Question: I am trying to inset a drop shadow to the android action bar like the one shown in the figure below... Can someone help me how to achieve such a kind drop shadow?
I tried to use an SVG for the shadow using the android library <URL> but i am unable to achieve it.
Here is the svg code for the drop shadow.
'''
<?xml version="1.0" encoding="utf-8"?>
<!-- Generator: Adobe Illustrator 16.0.0, SVG Export Plug-In . SVG Version: 6.00 Build 0) -->
<!DOCTYPE svg PUBLIC "-//W3C//DTD SVG 1.1//EN" "http://www.w3.org/Graphics/SVG/1.1/DTD/svg11.dtd">
<svg version="1.1" id="Layer_1" xmlns="http://www.w3.org/2000/svg" xmlns:xlink="http://www.w3.org/1999/xlink" x="0px" y="0px"
width="640.036px" height="3.565px" viewBox="0 0 640.036 3.565" enable-background="new 0 0 640.036 3.565" xml:space="preserve">
<g opacity="0.6">
<image overflow="visible" width="2967" height="315" xlink:href="data:image/png;base64,iVBORw0KGgoAAAANSUhEUgAAC58AAAE9CAYAAAA2mTf1AAAACXBIWXMAAC4jAAAuIwF4pT92AAAA
GXRFWHRTb2Z0d2FyZQBBZG9iZSBJbWFnZVJlYWR5ccllPAAAFmlJREFUeNrs3d9vHMUBB/CZ3bMd
nGASJNKGtFWp1JdK/QOqSn3pCwie4E9DSPwT8ASCl75UqvoHIPUJUUQbUoJEEhO78Y/b6cydA9i+
qDHcnXdnPx/pfD9ebnZ2dnbG/s44BAAAAAAAAAAAAAAAAAAAAAAAAAAAAAAAAAAAAAAAAAAAAAAA
AAAAAAAAAAAAAAAAAAAAAAAAAAAAAAAAAAAAAAAAAAAAAAAAAAAAAAAAAAAAAAAAAAAAAAAAAAAA
AAAAAAAAAAAAAAAAAAAAAAAAAAAAAAAAAAAAAAAAAAAAAAAAAAAAAAAAAAAAAAAAAAAAAAAAAAAA
AAAAAAAAAAAAAAAAAAAAAAAAAAAAAAAAAAAAAAAAAAAAAAAAAAAAAAAAAAAAAAAAAAAAAAAAAAAA
AAAAAAAAAAAAAAAAAAAAAAAAAAAAAAAAAAAAAAAAAAAAAAAAAAAAAAAAAAAAAAAAAAAAAAAAAAAA
AAAAAAAAAAAAAAAAAAAAAAAAAAAAAAAAAAAAAAAAAAAAAAAAAAAAAAAAAAAAAAAAAAAAAAAAAAAA
AAAAAAAAAAAAAAAAAAAAAAAAAAAAAAAAAAAAAAAAAAAAAAAAAAAAAAAAAAAAAAAAAAAAAAAAAAAA
AAAAAAAAAAAAAAAAAAAAAAAAAAAAAAAAAAAAAAAAAAAAAAAAAAAAAAAAAAAAAAAAAAAAAAAAAAAA
AAAAAAAAAAAAAAAAAAAAAAAAAAAAAAAAAAAAAAAAAAAAAAAAAAAAAAAAAAAAAAAAAAAAAAAAAAAA
AAAAAAAAAAAAAAAAAAAAAAAAAAAAAAAAAAAAAAAAAAAAAAAAAAAAAAAAAAAAAAAAAAAAAAAAAAAA
AAAAAAAAAAAAAAAAAAAAAAAAAAAAAAAAAAAAAAAAAAAAAAAAAAAAAAAAAAAAAAAAAAAAAAAAAAAA
AAAAAAAAAAAAAAAAAAAAAAAAAAAAAAAAAAAAAAAAAAAAAAAAAAAAAAAAAAAAAAAAAAAAAAAAAAAA
AAAAAAAAAAAAAAAAAAAAAAAAAAAAAAAAAAAAAAAAAAAAAAAAAAAAAAAAAAAAAAAAAAAAAAAAAAAA
AAAAAAAAAAAAAAAAAAAAAAAAAAAAAAAAAAAAAAAAAAAAAAAAAAAAAAAAAAAAAAAAAAAAAAAAAAAA
AAAAAAAAAAAAAAAAAAAAAAAAAAAAAAAAAAAAAAAAAAAAAAAAAAAAAAAAAAAAAAAAAAAAAAAAAAAA
AAAAAAAAAAAAAAAAAAAAAAAAAAAAAAAAAAAAAAAAAAAAAAAAAAAAAAAAAAAAAAAAAAAAAAAAAAAA
AAAAAAAAAAAAAAAAAAAAAAAAAAAAAAAAAAAAAAAAAAAAAAAAAAAAAAAAAAAAAAAAAAAAAAAAAAAA
AAAAAAAAAAAAAAAAAAAAAAAAAAAAAAAAAAAAAAAAAAAAAAAAAAAAAAAAAAAAAAAAAAAAAAAAAAAA
AAAAAAAAAAAAAAAAAAAAAAAAAAAAAAAAAAAAAAAAAAAAAAAAAAAAAAAAAAAAAAAAAAAAAAAAAAAA
AAAAAAAAAAAAAAAAAAAAAAAAAAAAAAAAAAAAAAAAAAAAAAAAAAAAAAAAAAAAAAAAAAAAAAAAAAAA
AAAAAAAAAAAAAAAAAAAAAAAAAAAAAAAAAAAAAAAAAAAAAAAAAAAAAAAAAAAAAAAAAAAAAAAAAAAA
AAAAAAAAAAAAAAAAAAAAAAAAAAAAAAAAAAAAAAAAAAAAAAAAAAAAAAAAAAAAAAAAAAAAAAAAAAAA
AAAAAAAAAAAAAAAAAAAAAAAAAAAAAAAAAAAAAAAAAAAAAAAAAAAAAAAAAAAAAAAAAAAAAAAAAAAA
AAAAAAAAAAAAAAAAAAAAAAAAAAAAAAAAAAAAAAAAAAAAAAAAAAAAAAAAAAAAAAAAAAAAAAAAAAAA
AAAAAAAAAAAAAAAAAAAAAAAAAAAAAAAAAAAAAAAAAAAAAAAAAAAAAAAAAAAAAAAAAAAAAAAAAAAA
AAAAAAAAAAAAAAAAAAAAAAAAAAAAAAAAAAAAAAAAAAAAAAAAAAAAAAAAAAAAAAAAAAAAAAAAAAAA
AAAAAAAAAAAAAAAAAAAAAAAAAAAAAAAAAAAAAAAAAAAAAAAAAAAAAAAAAAAAAAAAAAAAAAAAAAAA
AAAAAAAAAAAAAAAAAAAAAAAAAAAAAAAAAAAAAAAAAAAAAAAAAAAAAAAAAAAAAAAAAAAAAAAAAAAA
AAAAAAAAAAAAAAAAAAAAAAAAAAAAAAAAAAAAAAAAAAAAAAAAAAAAAAAAAAAAAAAAAAAAAAAAAAAA
AAAAAAAAAAAAAAAAAAAAAAAAAAAAAAAAAAAAAAAAAAAAAAAAAAAAAAAAAAAAAAAAAAAAAAAAAAAA
AAAAAAAAgKpEVcAqpZTCW2+8Ft//8OPZ+51bt1UKAAAAAAAAAAAAwJLs3r0ze37z9VfDex98lGIU
D2Z1JqqAVXr3nbebTz79rGknkyak1BzuPYqhR71a7FL+mUITm3DcTUvR9LgAAAAAAAAAAADAj5Ky
SdOGLnWh7BGdmrjyL2zbNoUYu08+/ax79523yxd3zgSrImjLSv3i5zcnX+3ubYXp8Xbu4LZyk2tD
06OA9zTlIpXwedsep2kbYyzdfBzedRxdzQAAAAAAAAAAANQhnf4xoGKX7Hk3ie20S9NpSDGEdsXh
vi6Vry277x6EdrL/s52rB//+z71jjYhVEVdlZV751S/j53e+3NzY2Hwhd6cv5T50J6awmVtdb9pd
7uRLWZoU41Z+czUXbSuXrs3l7P21cbIsqYTly38waPpUr/ofAAAAAAAAAACA3kkDKmkpa5d/lBB1
1wyhyHFW6mn+cRBi3IspP+eyxxjTqusqf/dh/pbd/L1fHx0dPvz17ZcP//nFv5ImzypMVAGr8tvf
vBK/+Ope7jfDRtel51KMz+debiv3sL25D+QylW59M4awkzvdm7kLfj5/uJlmy416bFbu1IZ5WP5q
fr2VZvWahhLoLlu1l3bQlkca2Ljm9HEAAAAAAAAAAAAVG3CA97sdTafzR+qGcTyx5Li7FONBTGEv
F/kgv56W3Wb73VJKyDwdxhi/ze/u5ePYLaHwkyD9Kr+4SyEe5Po5apq40UwmseQ3hc9ZXc8CK2xf
W5sbk9RMruZO7fo8JB02Uo926O5KAroEt2O8kbv327kTvpE/utL3EHeuwnJ33cxl3sllfSl/8kK+
S5QQ/RCu6Vj+kUgpfx4KbOfXub6fBNAH1XmW8PyTR1tZf+reAAAAAAAAAADAj5EqOo4S2C5h7bL7
djfEg3gSPM/lfxxj2I8pHKb5caWeV34J8B3mp4f5KL7OB7I7L3vPw+dhFj5/nJ/v5zLfiSnd72I8
aFZc33G+8/lRKEH9GB/E7njv4PDouKLrkX72LbAaf/7TH9u/f/KPyeH+3kbs0iQ0TZMfvWl3sevK
YqiNtm2vTlO6nrq0XVb+5C6319dGNwtwp61czBfzi5dzeV/MH28NZOfzONuxPYSyE/7N/Honv95M
A+qPTkL+7bzOw3aYB+ibgfepZVlIE+Y76g/9WNzvAAAAAAAAAIAhSPUdT+rCbIfq0A34+Eq5S/kf
58d+fhyEeYB7cMcT52UuIe7d/O5efv1t2UW8/+emhLhzvcfwTUrhyxjSN2Vn76bv5S7btXfpKDZx
v43xwXQ63YsxHqWmWe335i/Njy418Xhz++rRH37/u+O//PVvU10sK+xbYIV34ZTiW2+8Ft//8ONZ
e9u5dbtXbW737p1w7dq1Zuu5K5PdBw83u6aZNCk0sen3pTHNd6Sm6yb557UU0vVc0dv5o41BBLjT
LOS8NQ/Mp5dzkW/k5ytpUP1Rru3ZzvNpJ7++mT8oO9Bvzjd1H+SdIA97QlvOS75mt5sQt1LM7+uY
3sSTx2yX+ny9tHGo58n9HQAAAAAAAID6pfoPsGxQHL/bUfvkmId/3HEWF552IR3EGPfzEZXgcAmh
D/DYyu7a8TC/2M2v74UYd/Mnh6H3u24vPC3lWB7np/v5+csS5j45N6nv5c6Oct3v5+vlQUrdo65p
jtvU73OQSgY8hq7puuOd6y8cHvz38fGjR4+6nVu3V/7du3fvzPqSN19/Nbz3wUcpX4d2PWeV1yiM
fMTa84D8U24UgwzNF4MOzn8/C6ggQH/qVlBXmP70Xa7mYP2ie/oYg/bGNgAAAAAAAEBt0vgOuNJA
9llVBbTPnUWB7Z4eixD3egmBMwYCWjDY4drwQvMnN9fBBuefqCJAf3oGV1mY/tRtrt5g/fk7+piC
9ovGM4L3xnoAAAAAAAAMl2BeGFEA+6yqA9nnznI1Ae0Fp1Fgu48tTogbWE0/CbDuYfQwg/M/GNgM
PkD/Q9WF6U/PzCsO1p+7pY8naH9+NDPm4P3TxnfC+MbFAAAAAADA5ROS+78VNNKw9SKjCmCfawnV
BrIXnOZqAtqLjk1gu5+EuIEV9PkAXHzaM+wA/ZkBZlVh+h+qOlh/rlGOKWh/bjgz3uD94tGdMP7F
xsKC+uYZAAAAAAB8z18UllKJAtXPZNRh64UtZzQB7AVNodpA9qJjrSWgfa4FC2wDjGkYB8DY1RSm
PzMRqDZYf9aogvbnGvCYg/cLh3fC+M8+EhbUX/7cQpjfXA8AAAAAfiq/pb2USheWXhqB6ou0vNGG
rZ/SdEYTwF507LUGss+1+soC2mcJbAOMZtwCAPWqNVi/YAI3mqD9WaMO3i9s9ML4FxgKC+ovd2Yh
zN+P+Z0FAObtAAAAMEZ+C1XFSRR+vjTC0stuzQLVz970Rhu2flp9jCWAfe6qqTyQfZaANgAVjFsA
gCom5CMJ2i+YmI82eL+IMP5FLhpB/SVPLYT5L392ZwFAXXN1Cwm4jHYHAADLZEbKGhqZsHJNs1Lh
50u9moSll9ucBaovUFdjDVsvvBJHFsA+SyAbAAY1jgMAGLaxBu8XEcZ/doL6y74Qhfl7ML2zAKCe
mbqFBKyvtVnoAADA0n9FIAzM+mY0wspV9R7Cz5d7OQlLL7k+Baqf8cofedh6EQFsAGAgY14AAGoi
jP9sBPWXS5i/Dxe/BQAVTdUtJGBNTc1CBwAAlj7GFAZmjYSVK+s+hJ8vuf6FpZfYOwlUX4iwNQDA
IOcQAAAwToL6yyPMf/ksAKipc7KQgHWx0AEAgKVPaISBWd+MRli5uvMp/HyJvbew9NIJVAMAUPkc
DgAA4KcT5r9cFgDUw0IC1tdxW+gAAMByCQOz7vYmrFzRFFX4+dIJSwMAABeYkwMAAFADCwDqYCEB
62KhAwAAyyYMzDoJK9dH+BkAAGAY/DERAAAAesZCAtbBQgcAAJY+lxEGZv3zGmFlAAAAWDN/TQQA
AAAYKQsdAABYNmFgAAAAAAAAAAAAAAAAAAAAAAAAAAAAAAAAAAAAAAAAAAAAAAAAAAAAAAAAAAAA
AAAAAAAAAAAAAAAAAAAAAAAAAAAAAAAAAAAAAAAAAAAAAAAAAAAAAAAAAAAAAAAAAAAAAAAAAAAA
AAAAAAAAAAAAAAAAAAAAAAAAAAAAAAAAAAAAAAAAAAAAAAAAAAAAAAAAAAAAAAAAAAAAAAAAAAAA
AAAAAAAAAAAAAAAAAAAAAAAAAAAAAAAAAAAAAAAAAAAAAAAAAAAAAAAAAAAAAAAAAAAAAAAAAAAA
AAAAAAAAAAAAAAAAAAAAAAAAAAAAAAAAAAAAAAAAAAAAAAAAAAAAAAAAAAAAAAAAAAAAAAAAAAAA
AAAAAAAAAAAAAAAAAAAAAAAAAAAAAAAAAAAAAAAAAAAAAAAAAAAAAAAAAAAAAAAAAAAAAAAAAAAA
AAAAAAAAAAAAAAAAAAAAAAAAAAAAAAAAAAAAAAAAAAAAAAAAAAAAAAAAAAAAAAAAAAAAAAAAAAAA
AAAAAAAAAAAAAAAAAAAAAAAAAAAAAAAAAAAAAAAAAAAAAAAAAAAAAAAAAAAAAAAAAAAAAAAAAAAA
AAAAAAAAAAAAAAAAAAAAAAAAAAAAAAAAAAAAAAAAAAAAAAAAAAAAAAAAAAAAAAAAAAAAAAAAAAAA
AAAAAAAAAAAAAAAAAAAAAAAAAAAAAAAAAAAAAAAAAAAAAAAAAAAAAAAAAAAAAAAAAAAAAAAAAAAA
AAAAAAAAAAAAAAAAAAAAAAAAAAAAAAAAAAAAAAAAAAAAAAAAAAAAAAAAAAAAAAAAAAAAAAAAAAAA
AAAAAAAAAAAAAAAAAAAAAAAAAAAAAAAAAAAAAAAAAAAAAAAAAAAAAAAAAAAAAAAAAAAAAAAAAAAA
AAAAAAAAAAAAAAAAAAAAAAAAAAAAAAAAAAAAAAAAAAAAAAAAAAAAAAAAAAAAAAAAAAAAAAAAAAAA
AAAAAAAAAAAAAAAAAAAAAAAAAAAAAAAAAAAAAAAAAAAAAAAAAAAAAAAAAAAAAAAAAAAAAAAAAAAA
AAAAAAAAAAAAAAAAAAAAAAAAAAAAAAAAAAAAAAAAAAAAAAAAAAAAAAAAAAAAAAAAAAAAAAAAAAAA
AAAAAAAAAAAAAAAAAAAAAAAAAAAAAAAAAAAAAAAAAAAAAAAAAAAAAAAAAAAAAAAAAAAAAAAAAAAA
AAAAAAAAAAAAAAAAAAAAAAAAAAAAAAAAAAAAAAAAAAAAAAAAAAAAAAAAAAAAAAAAAAAAAAAAAAAA
AAAAAAAAAAAAAAAAAAAAAAAAAAAAAAAAAAAAAAAAAAAAAAAAAAAAAAAAAAAAAAAAAAAAAAAAAAAA
AAAAAAAAAAAAAAAAAAAAAAAAAAAAAAAAAAAAAAAAAAAAAAAAAAAAAAAAAAAAAAAAAAAAAAAAAAAA
AAAAAAAAAAAAAAAAAAAAAAAAAAAAAAAAAAAAAAAAAAAAAAAAAAAAAAAAAAAAAAAAAAAAAAAAAAAA
AAAAAAAAAAAAAAAAAAAAAAAAAAAAAAAAAAAAAAAAAAAAAAAAAAAAAAAAAAAAAAAAAAAAAAAAAAAA
AAAAAAAAAAAAAAAAAAAAAAAAAAAAAAAAAAAAAAAAAAAAAAAAAAAAAAAAAAAAAAAAAAAAAAAAAAAA
AAAAAAAAAAAAAAAAAAAAAAAAAAAAAAAAAAAAAAAAAAAAAAAAAAAAAAAAAAAAAAAAAAAAAAAAAAAA
AAAAAAAAAAAAAAAAAAAAAAAAAAAAAAAAAAAAAAAAAAAAAAAAAAAAAAAAAAAAAAAAAAAAAAAAAAAA
AAAAAAAAAAAAAAAAAAAAAAAAAAAAAAAAAAAAAAAAAAAAAAAAAAAAAAAAAAAAAAAAAAAAAAAAAAAA
AAAAAAAAAAAAAAAAAAAAAAAAAAAAAAAAAAAAAAAAAAAAAAAAAAAAAAAAAAAAAAAAAAAAAAAAAAAA
AAAAAAAAAAAAAAAAAAAAAAAAAAAAAAAAAAAAAAAAAAAAAAAAAAAAAAAAAAAAAAAAAAAAAAAAAAAA
AAAAAAAAAAAAAAAAAAAAAAAAAAAAAAAAAAAAAAAAAAAAAAAAAAAAAAAAAAAAAAAAAAAAAAAAAAAA
AAAAAAAAAAAAAAAAAAAAAAAAAAAAAAAAAAAAAAAAAAAAAAAAAAAAAAAAAAAAAAAAAAAAAAAAAAAA
AAAAAAAAAAAAAAAAAAAAAAAAAAAAAAAAAAAAAAAAAAAAAAAAAAAAAAAAAAAAAAAAAAAAAAAAAAAA
AAAAAAAAAAAAAAAAoCb/E2AAuplUaT6sEJcAAAAASUVORK5CYII=" transform="matrix(0.24 0 0 0.24 -36 -36)">

</g>
</svg>
'''
Thanks in advance
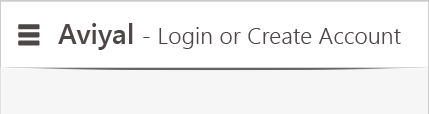
Answer: Thanks to <URL> i have found a solution to this problem by using a XML drawable... Here is the solution for getting an elliptic drop shadow.
'''
<?xml version="1.0" encoding="utf-8"?>
<layer-list xmlns:android="http://schemas.android.com/apk/res/android">
<item>
<rotate
android:fromDegrees="180"
android:pivotY="15%"
android:toDegrees="0">
<shape android:shape="oval">
<solid
android:color="#ff000000"></solid>
</shape>
</rotate>
</item>
</layer-list>
'''